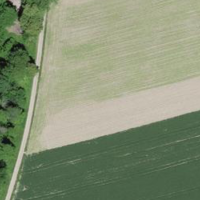
EUNIS habitat code: 52
Species observed at this site:
Sambucus racemosa